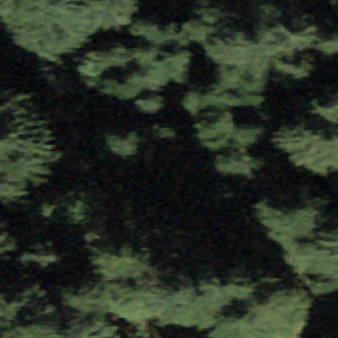
Label: other